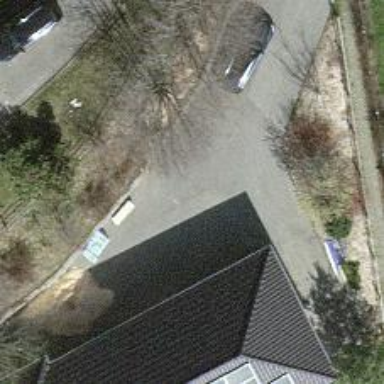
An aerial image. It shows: Driveway.